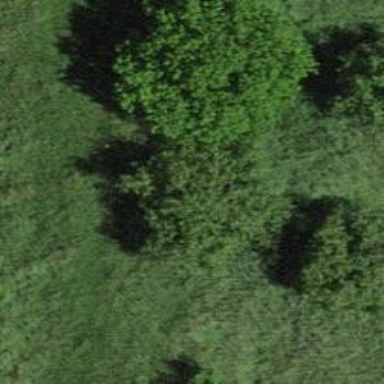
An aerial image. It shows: Agricultural area with deciduous broadleaved trees.